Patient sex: F
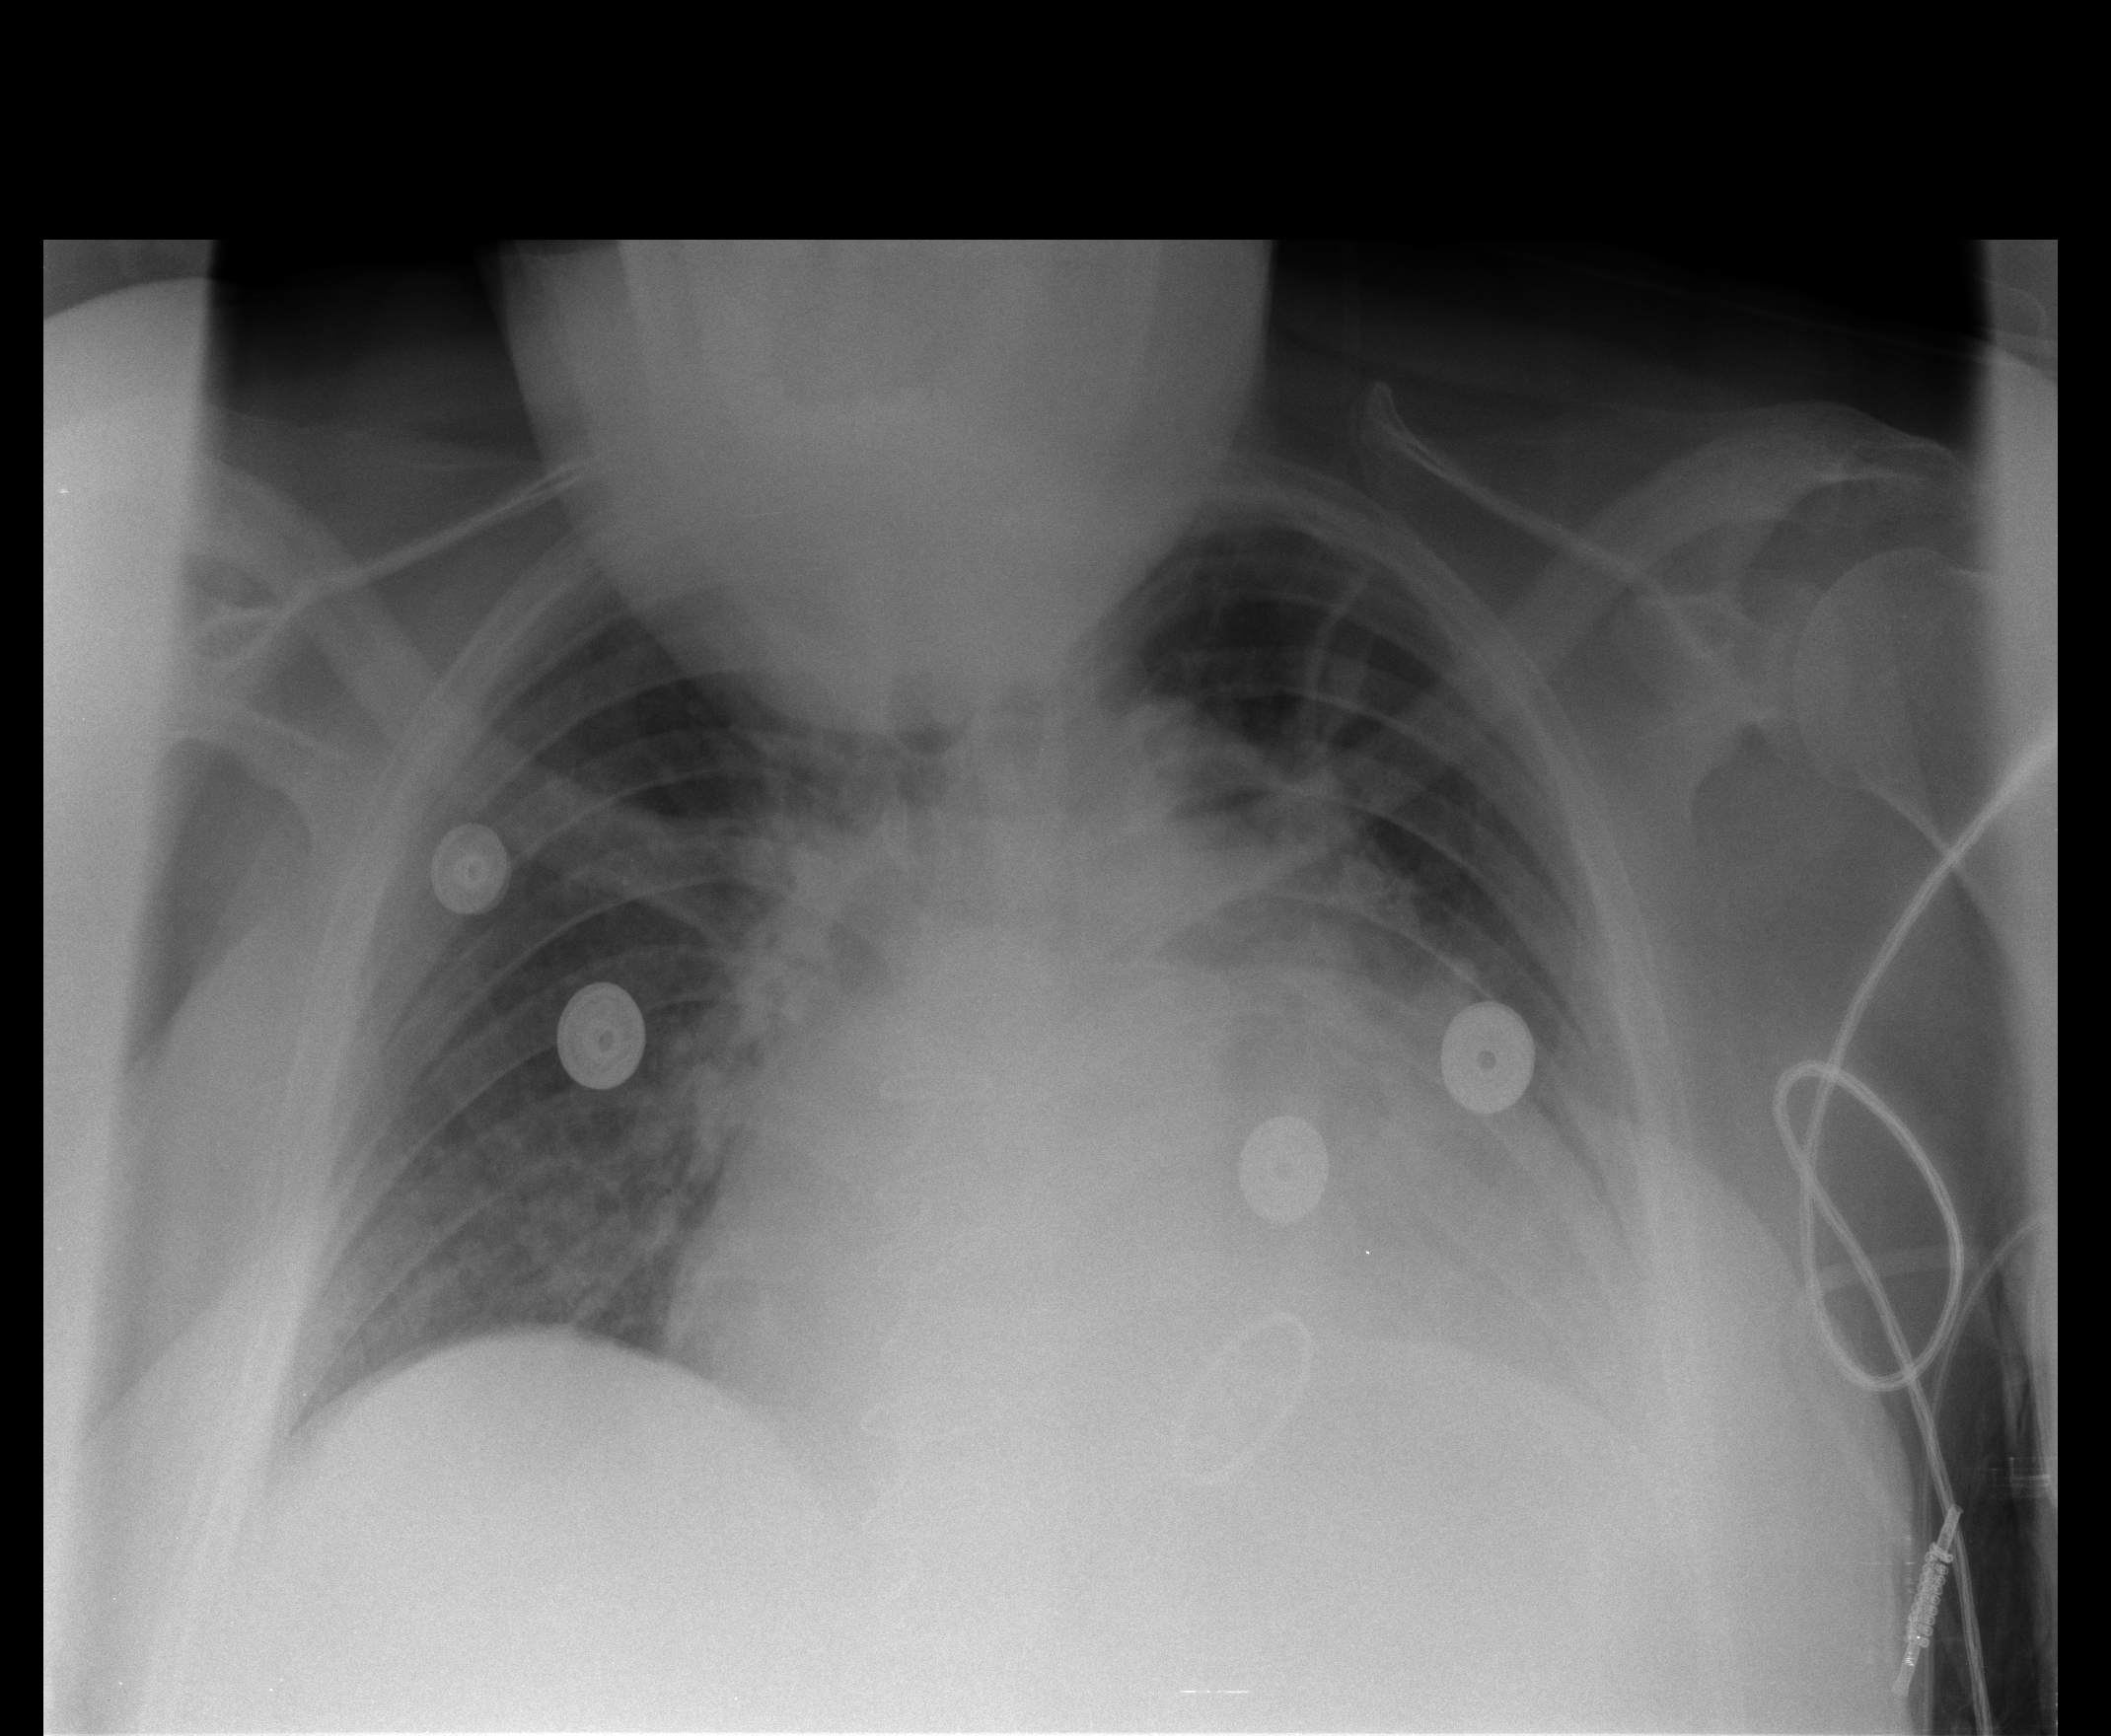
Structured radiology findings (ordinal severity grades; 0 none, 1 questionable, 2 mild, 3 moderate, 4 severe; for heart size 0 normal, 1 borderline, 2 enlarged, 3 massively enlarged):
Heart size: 3
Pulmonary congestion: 2
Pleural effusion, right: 0
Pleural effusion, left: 2
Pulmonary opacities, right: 0
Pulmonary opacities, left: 0
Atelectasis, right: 0
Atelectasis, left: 2